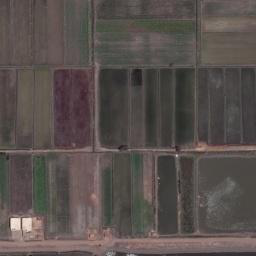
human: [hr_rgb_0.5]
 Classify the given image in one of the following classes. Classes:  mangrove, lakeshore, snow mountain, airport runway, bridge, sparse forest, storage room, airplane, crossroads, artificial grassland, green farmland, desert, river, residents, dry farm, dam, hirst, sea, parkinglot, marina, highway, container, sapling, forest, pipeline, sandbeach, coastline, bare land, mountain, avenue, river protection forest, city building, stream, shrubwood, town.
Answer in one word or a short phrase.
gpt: green farmland